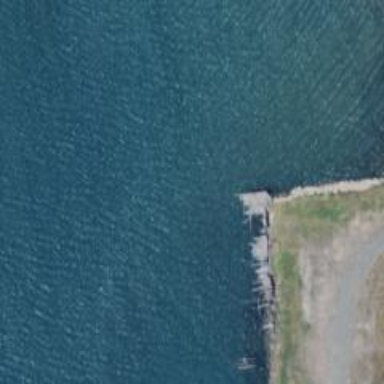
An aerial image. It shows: Ruined pier made by man.